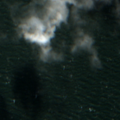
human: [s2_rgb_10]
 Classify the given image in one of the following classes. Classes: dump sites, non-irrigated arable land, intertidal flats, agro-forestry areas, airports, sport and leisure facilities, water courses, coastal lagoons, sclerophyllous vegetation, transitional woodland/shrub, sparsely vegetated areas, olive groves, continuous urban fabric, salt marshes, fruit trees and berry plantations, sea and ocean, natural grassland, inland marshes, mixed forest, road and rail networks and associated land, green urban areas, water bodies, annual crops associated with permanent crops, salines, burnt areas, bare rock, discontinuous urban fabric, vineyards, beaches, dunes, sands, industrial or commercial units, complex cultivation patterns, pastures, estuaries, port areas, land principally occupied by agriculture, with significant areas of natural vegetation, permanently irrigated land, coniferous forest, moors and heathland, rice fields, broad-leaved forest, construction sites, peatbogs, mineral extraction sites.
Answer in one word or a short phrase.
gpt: sea and ocean